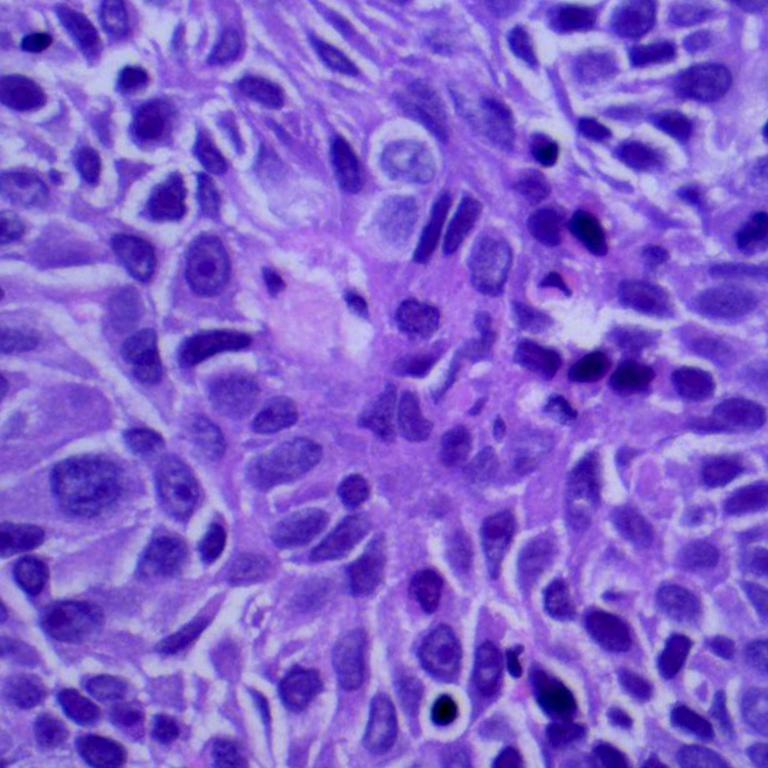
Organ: lung
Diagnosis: squamous carcinomas